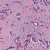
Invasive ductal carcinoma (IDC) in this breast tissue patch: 1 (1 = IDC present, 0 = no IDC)